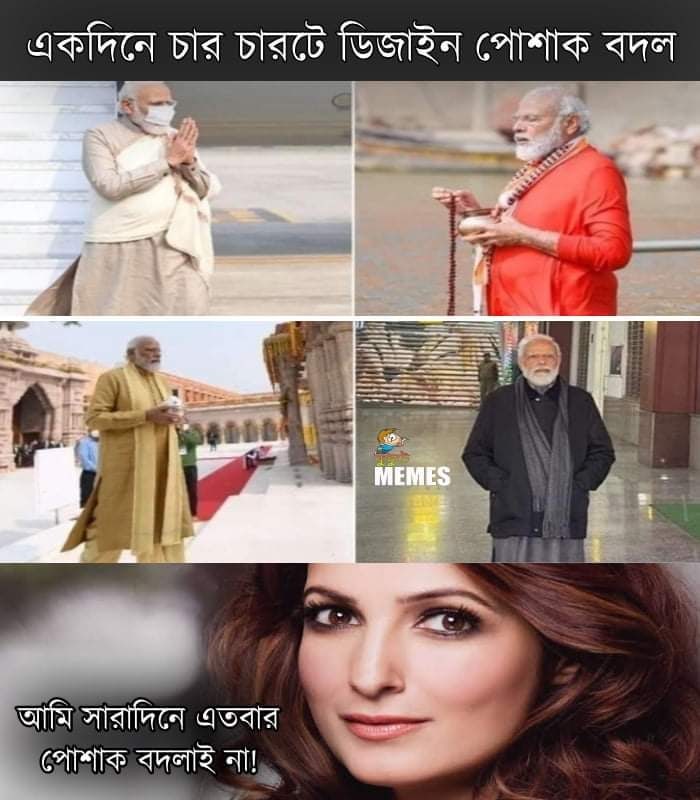
Text: একদিনে চার চারটে ডিজাইন পোশাক বদল আমি সারাদিনে এতবার পোশাক বদলাই না!
Label: Hate
Hate category: Political
Targeted group: Organization